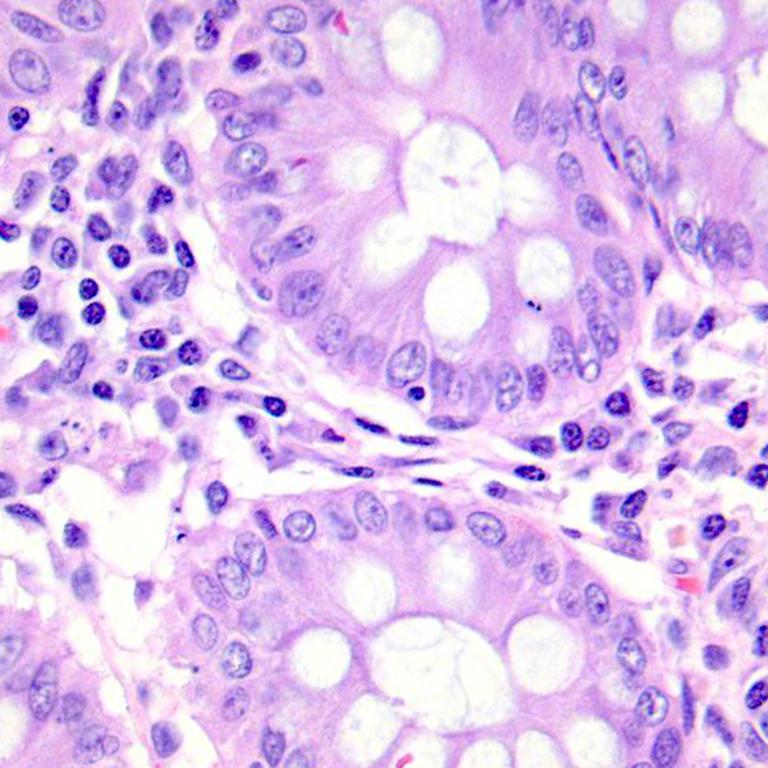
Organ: colon
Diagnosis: benign